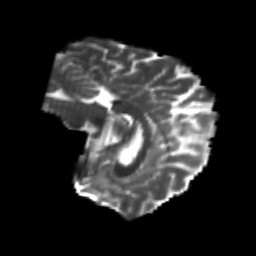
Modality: T2w
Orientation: sagittal
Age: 24
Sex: male
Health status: healthy
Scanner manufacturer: philips
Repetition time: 7.39 s
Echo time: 0.08599 s